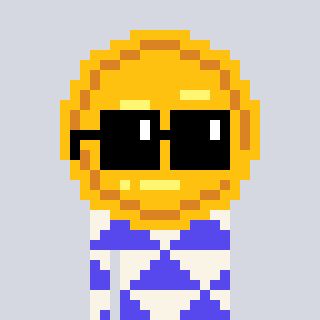
a pixel art character with square black sunglasses, a medal-shaped head and a computerblue-colored body on a cool background